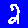
Digit: 2